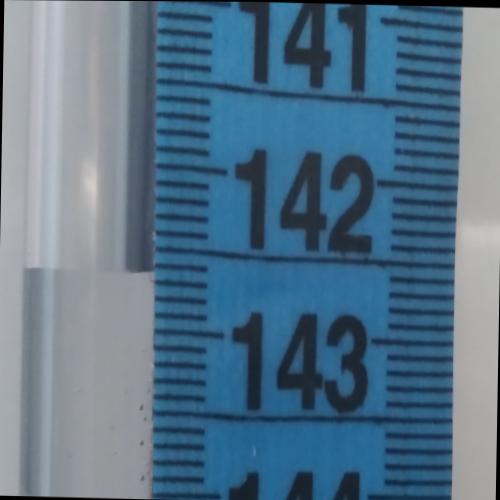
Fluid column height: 142.6 cm